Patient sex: F
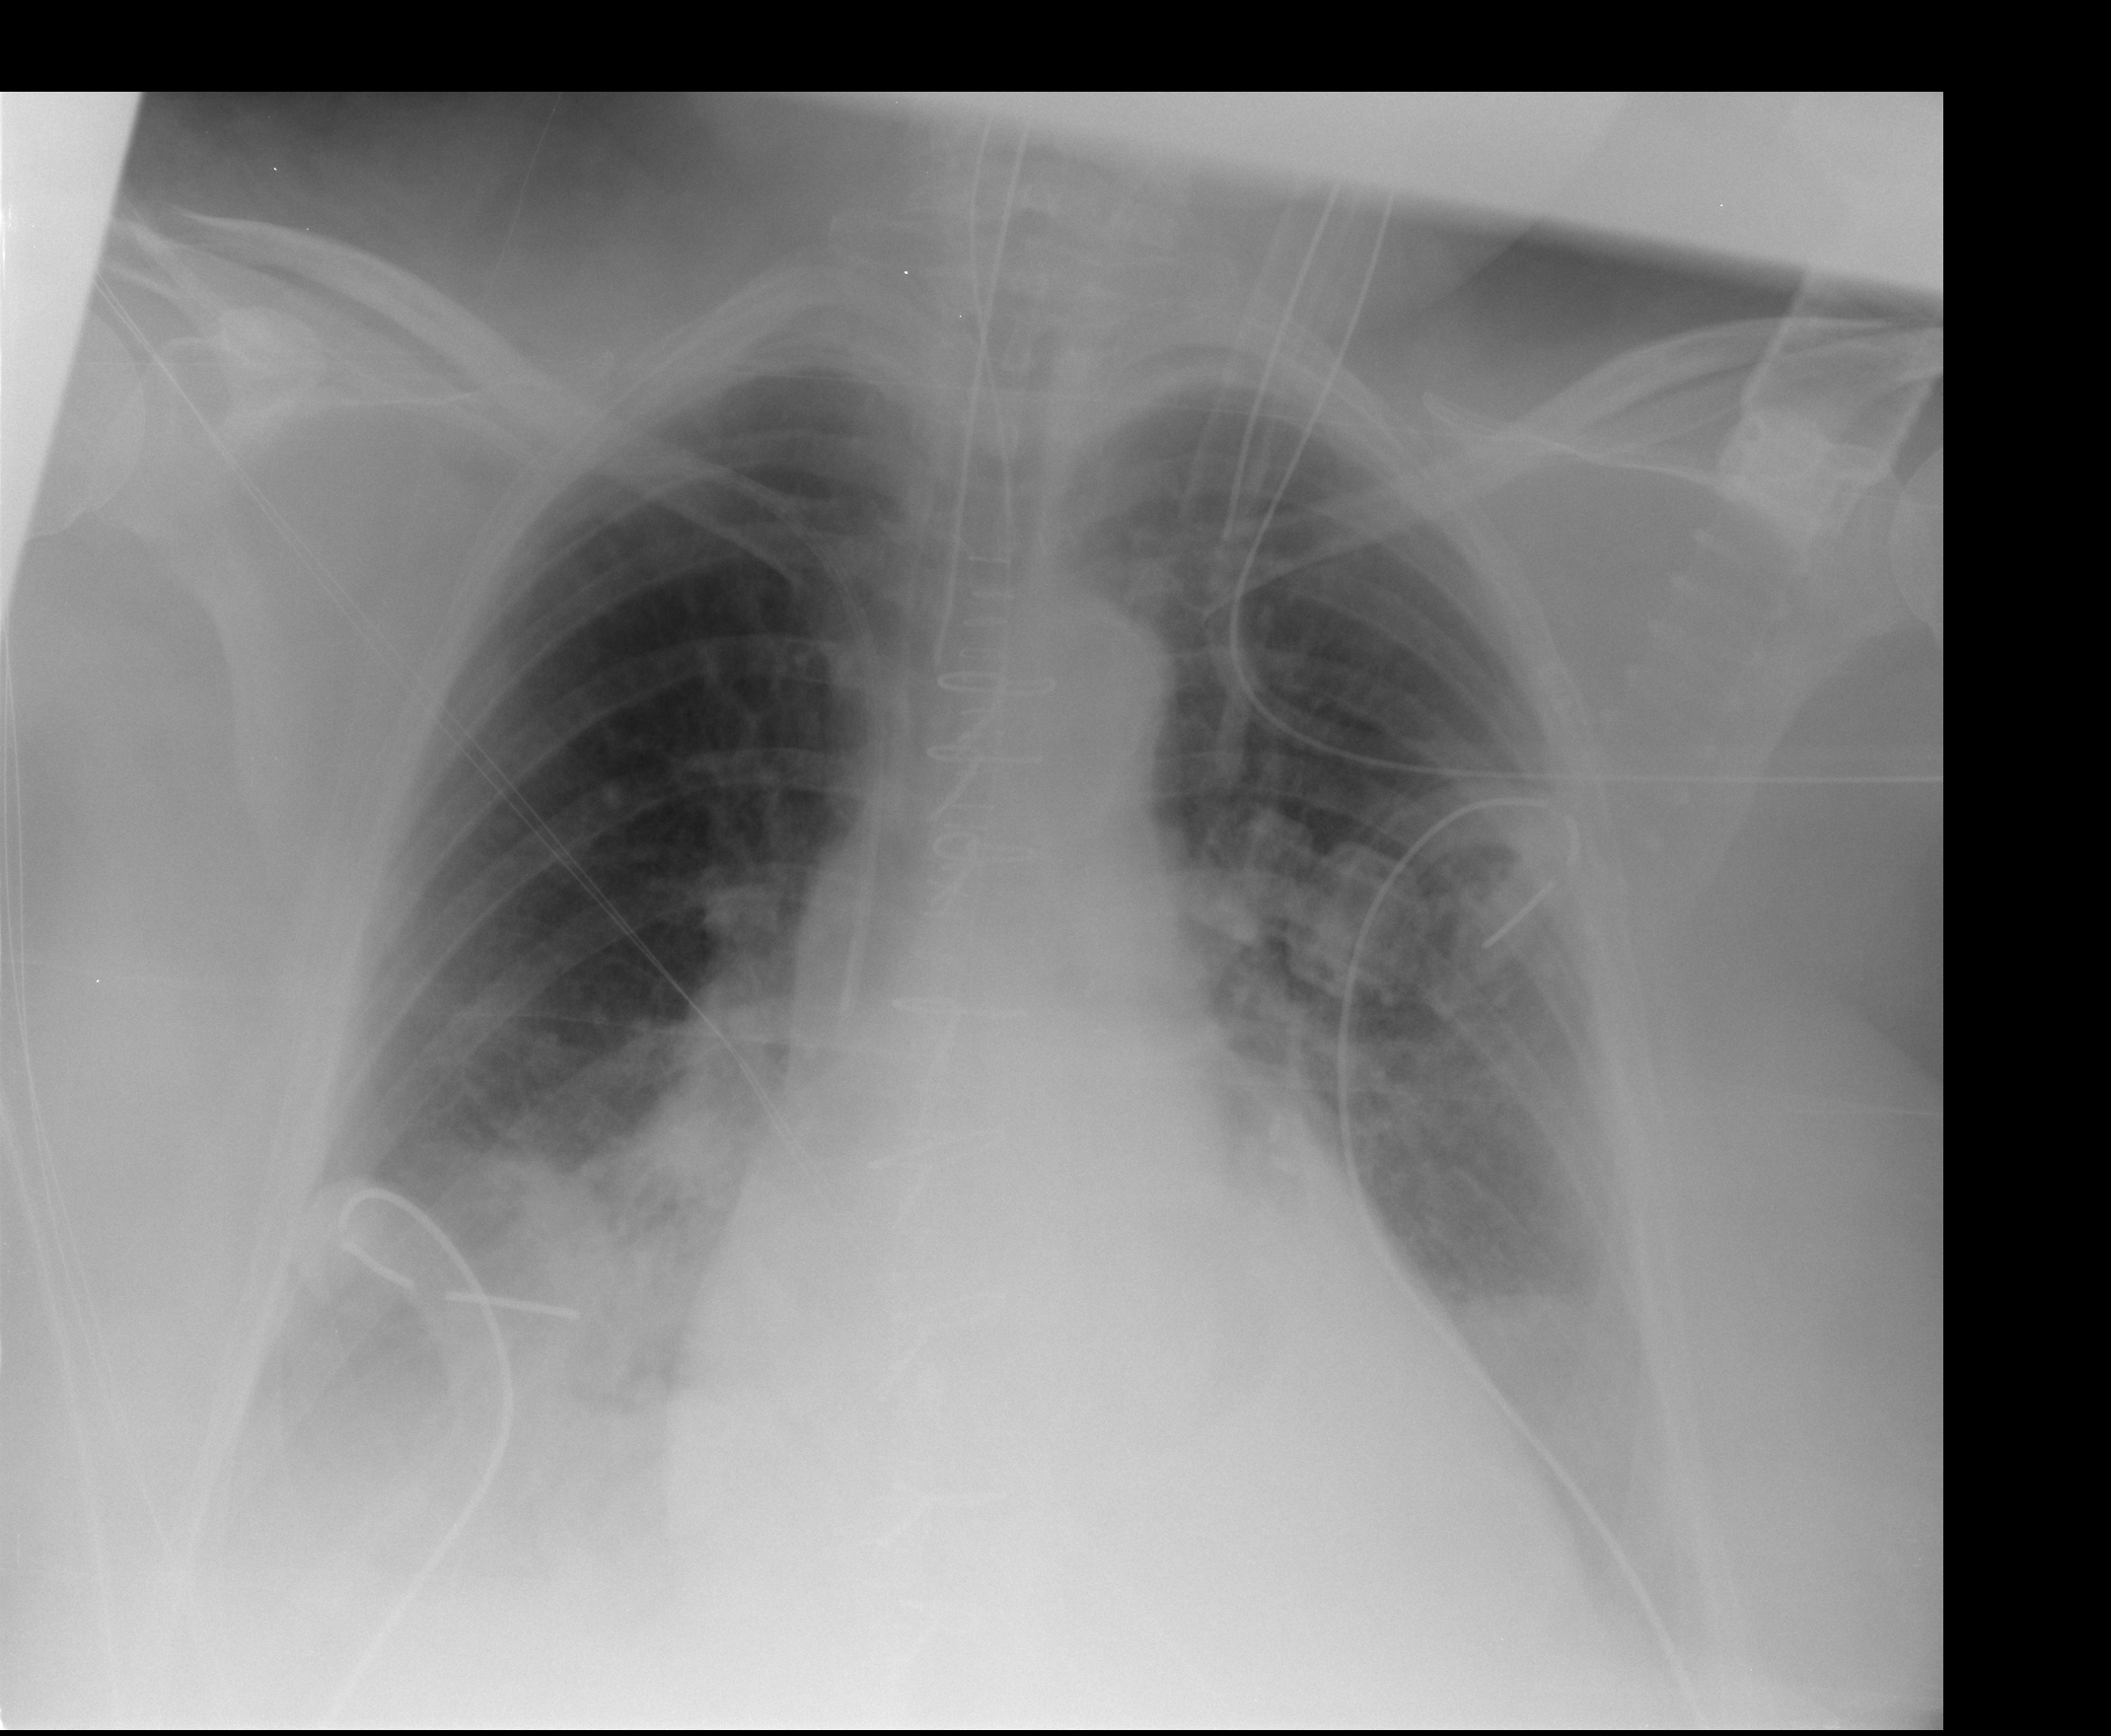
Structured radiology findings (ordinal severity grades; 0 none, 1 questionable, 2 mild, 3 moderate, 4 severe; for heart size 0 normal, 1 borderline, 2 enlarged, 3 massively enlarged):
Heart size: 2
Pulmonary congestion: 0
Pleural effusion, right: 2
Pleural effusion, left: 2
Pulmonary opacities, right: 2
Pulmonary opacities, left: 0
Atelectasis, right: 2
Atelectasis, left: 2